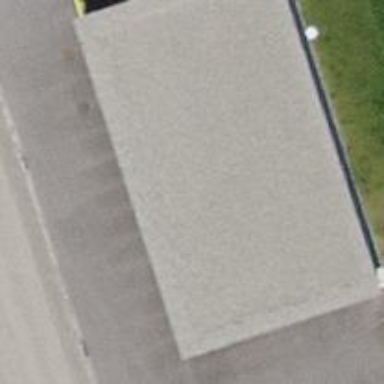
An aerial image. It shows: Group of garages.